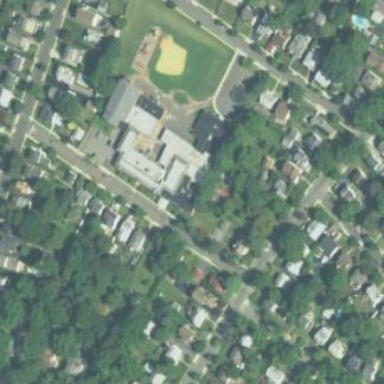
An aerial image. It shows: School building.